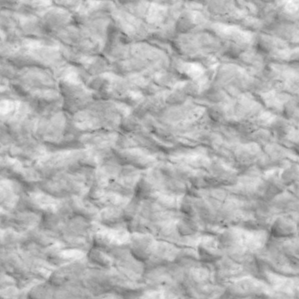
Label: non_frost